Interaction volume radius: 5 \u00c5
Interaction volume height: 20 \u00c5
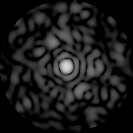
Disorder parameter: 0.8593